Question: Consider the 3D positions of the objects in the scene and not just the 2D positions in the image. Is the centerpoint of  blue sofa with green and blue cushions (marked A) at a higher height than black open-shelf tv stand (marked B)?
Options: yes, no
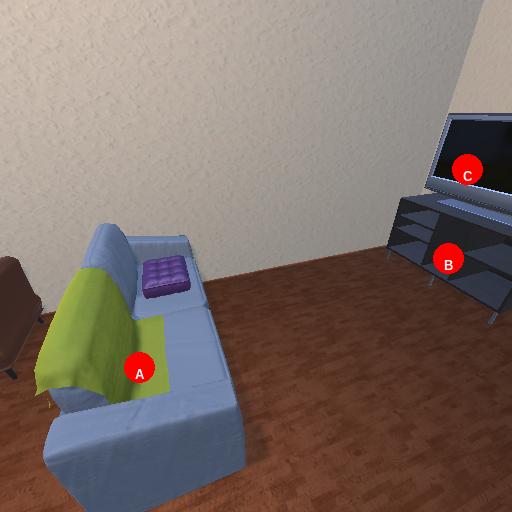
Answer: yes